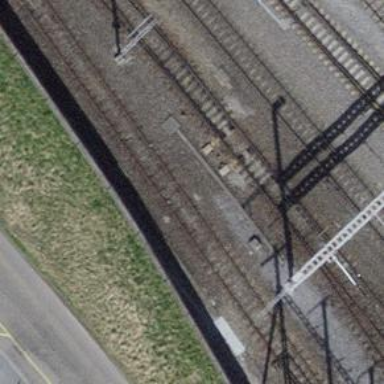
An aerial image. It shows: Railway switch.